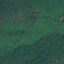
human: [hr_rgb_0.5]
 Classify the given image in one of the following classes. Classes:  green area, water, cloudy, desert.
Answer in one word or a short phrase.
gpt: green area